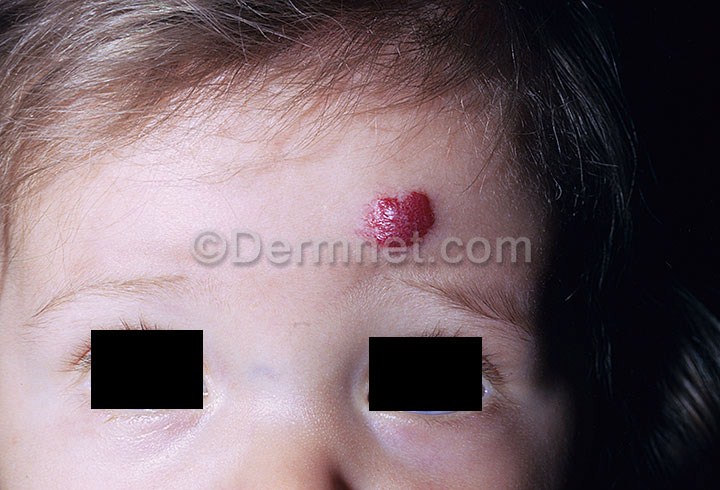
Disease: Vascular Tumors